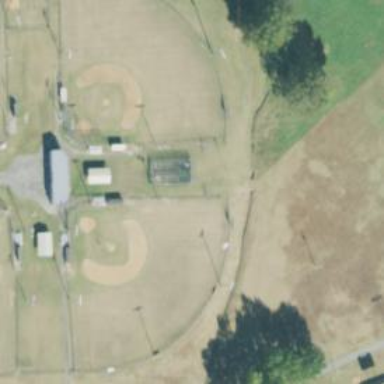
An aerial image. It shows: Baseball pitch for leisure and sports activities.